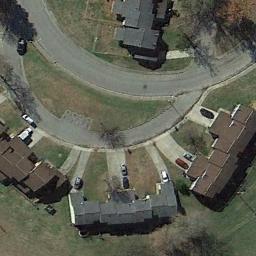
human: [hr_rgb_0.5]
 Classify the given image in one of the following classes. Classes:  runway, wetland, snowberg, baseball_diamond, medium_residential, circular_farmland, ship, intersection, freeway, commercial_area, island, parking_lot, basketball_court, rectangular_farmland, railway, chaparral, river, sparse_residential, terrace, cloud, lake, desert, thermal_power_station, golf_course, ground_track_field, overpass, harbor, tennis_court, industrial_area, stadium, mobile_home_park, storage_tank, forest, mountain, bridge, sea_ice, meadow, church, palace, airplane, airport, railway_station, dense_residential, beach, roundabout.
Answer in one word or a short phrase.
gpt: medium_residential